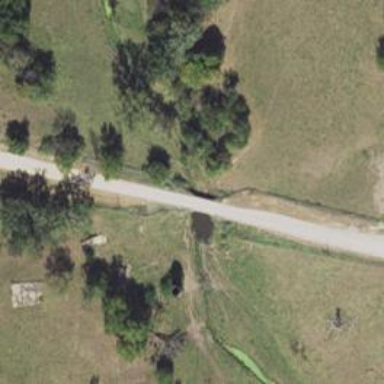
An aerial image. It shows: Unclassified road.